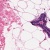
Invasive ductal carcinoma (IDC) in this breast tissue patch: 0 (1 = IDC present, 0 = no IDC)